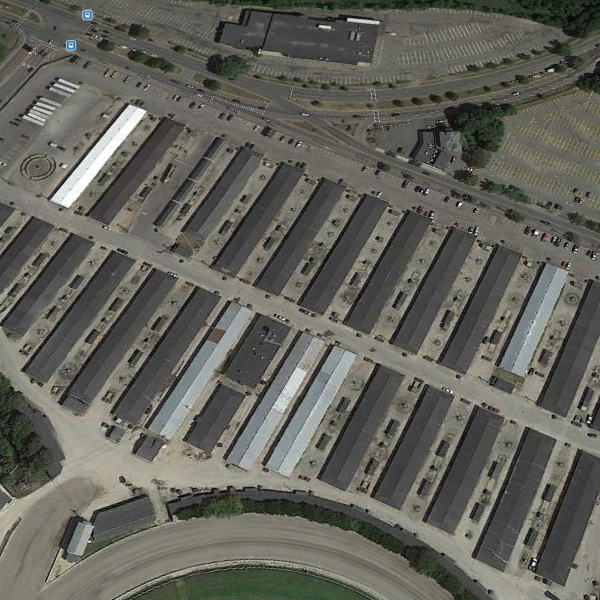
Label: Industrial